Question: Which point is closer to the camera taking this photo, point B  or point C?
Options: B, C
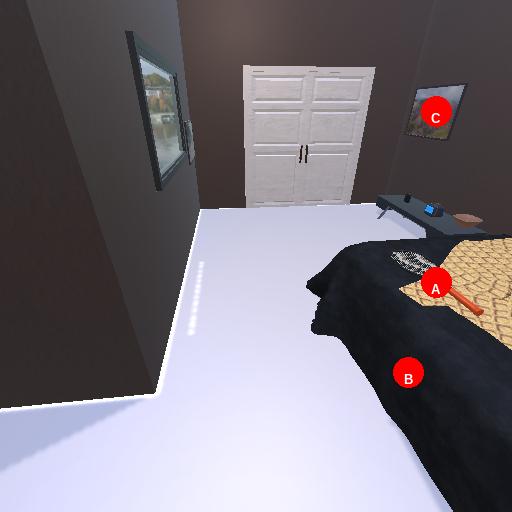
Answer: B